Question: I am currently taking pre-calculus and thought that I would make a quick program that would give me the results of factorial 10. While testing it I noticed that I was getting incorrect results after the 5th iteration. However, the first 4 iterations are correct.
'''
public class Factorial
{
public static void main(String[] args)
{
int x = 1;
int factorial;
for(int n = 10; n!=1; n--)
{
factorial = n*(n-1);
x = x * factorial;
System.out.printf("%d ", x);
}
}//end of class main
}//end of class factorial
'''

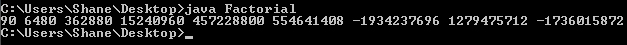
Answer: You're surpassing the capacity of the 'int' type (2,147,483,647), so your result is wrapping back around to the minimum 'int' value. Try using 'long' instead.
Having said the that, the method you are currently employing will not result in the correct answer: , you are currently computing '10! ^ 2'.
Why complicate things? You could easily do something like this:
'''
long x = 1L;
for(int n = 1; n < 10; n++)
{
x *= n;
System.out.println(x);
}
'''
which shows successive factorials until '10!' is reached.
Also, as others have mentioned, if you need values bigger than what 'long' can support you should use <URL>, which supports arbitrary precision.